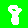
Digit: 8